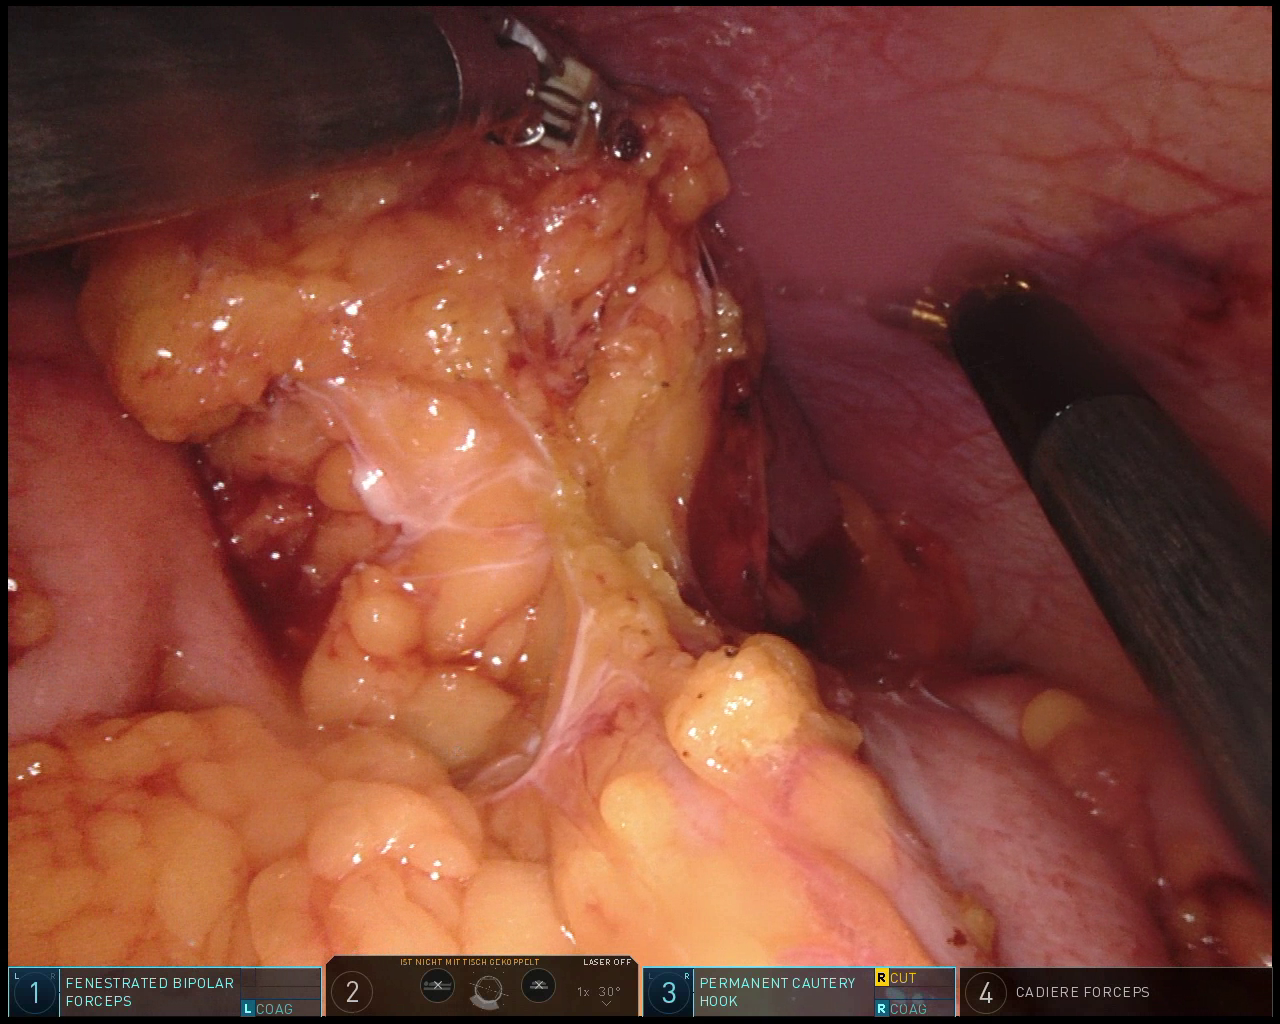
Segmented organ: stomach
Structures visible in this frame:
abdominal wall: yes
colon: yes
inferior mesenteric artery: no
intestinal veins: no
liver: no
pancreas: no
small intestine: no
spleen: yes
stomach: yes
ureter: no
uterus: no
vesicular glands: no